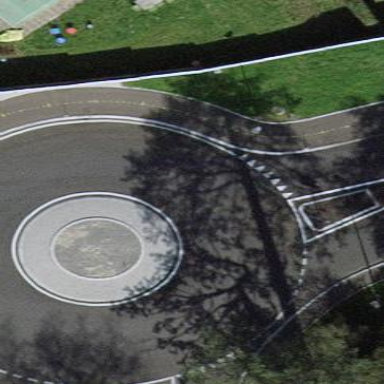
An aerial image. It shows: Secondary road made of asphalt leading to roundabout.